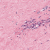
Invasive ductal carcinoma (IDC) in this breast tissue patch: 0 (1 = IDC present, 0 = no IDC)